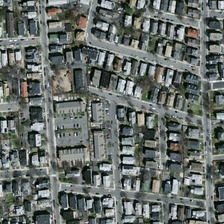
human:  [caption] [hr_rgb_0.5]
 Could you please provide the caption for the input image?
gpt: many gray buildings and green trees are in a dense residential area .

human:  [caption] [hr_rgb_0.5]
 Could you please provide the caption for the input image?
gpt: many gray buildings and green trees are in a dense residential area .

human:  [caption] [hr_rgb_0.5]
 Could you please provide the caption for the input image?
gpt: many gray buildings and green trees are in a dense residential area .

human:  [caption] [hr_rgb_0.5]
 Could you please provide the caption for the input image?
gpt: many gray buildings and green trees are in a dense residential area .

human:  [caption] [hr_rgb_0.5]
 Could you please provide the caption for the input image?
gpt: many gray buildings and green trees are in a dense residential area .